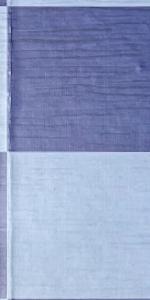
Label: Empty